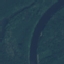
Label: River